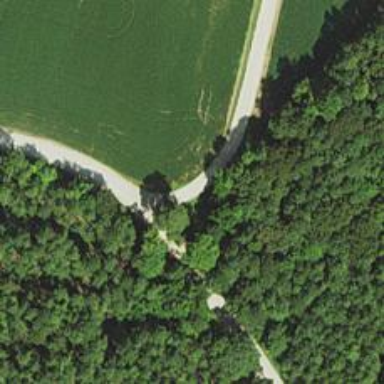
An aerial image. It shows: Unclassified road.